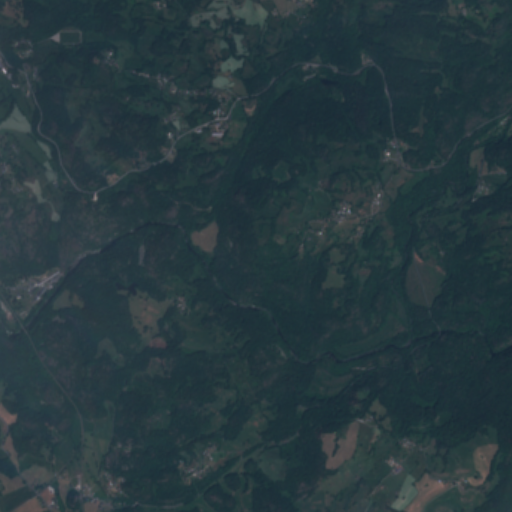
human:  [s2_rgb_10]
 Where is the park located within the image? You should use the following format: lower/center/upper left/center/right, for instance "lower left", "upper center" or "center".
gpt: The park is located in the upper left of the image.
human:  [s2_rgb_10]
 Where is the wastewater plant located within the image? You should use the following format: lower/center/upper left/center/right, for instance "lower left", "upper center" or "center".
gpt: The wastewater plant is located in the upper right of the image.
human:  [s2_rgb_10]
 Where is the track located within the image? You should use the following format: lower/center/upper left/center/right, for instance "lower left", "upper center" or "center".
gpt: There is no track in the image.